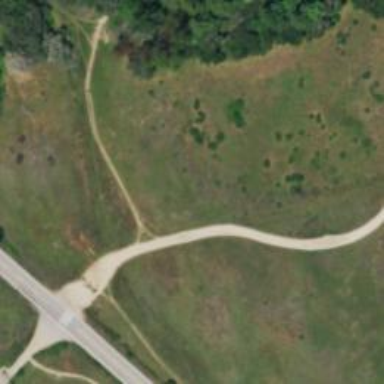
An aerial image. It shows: Path.